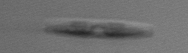
Label: pennate